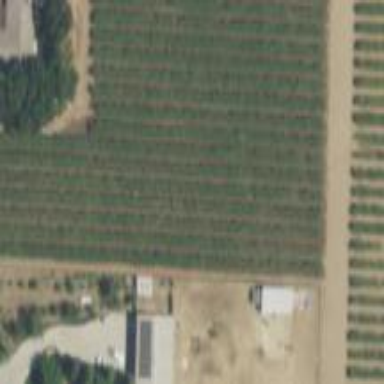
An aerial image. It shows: Orchard.